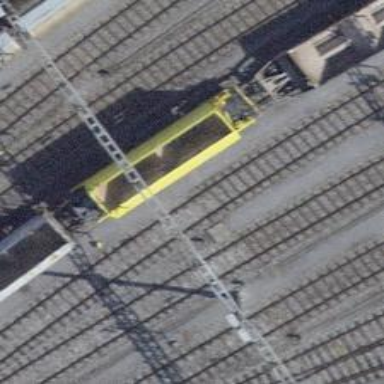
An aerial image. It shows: Railway yard with one track. The railway is electrified with contact line.